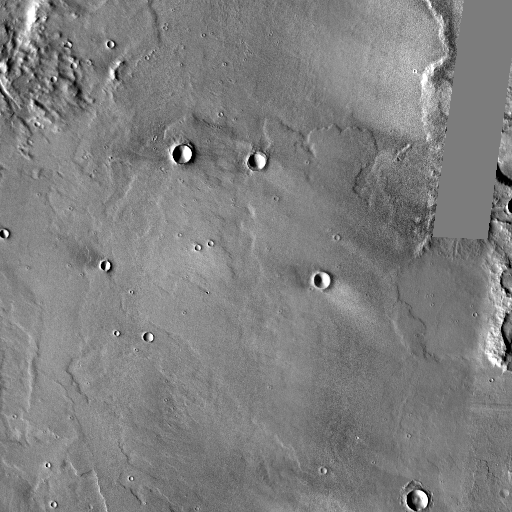
Crater classes present: Background, Other, Buried